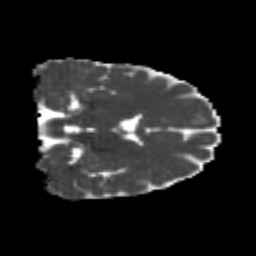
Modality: MD
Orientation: coronal
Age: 23
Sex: female
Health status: healthy
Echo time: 0.074 s